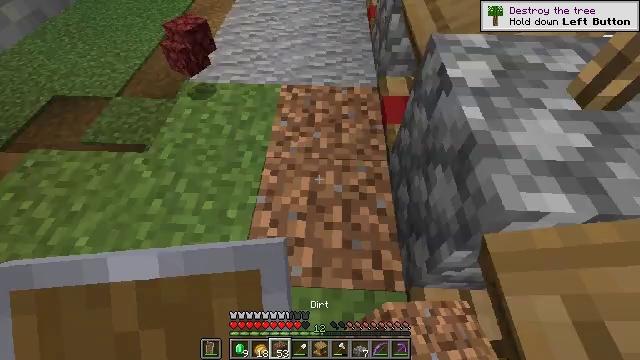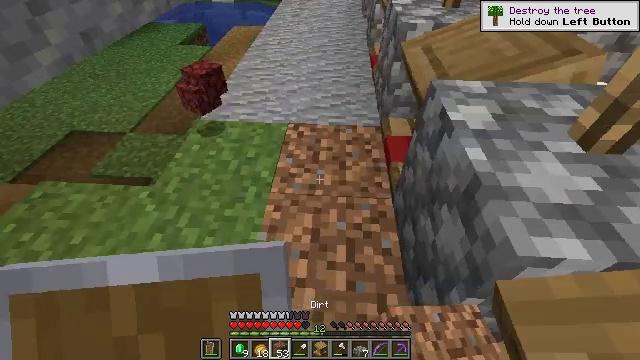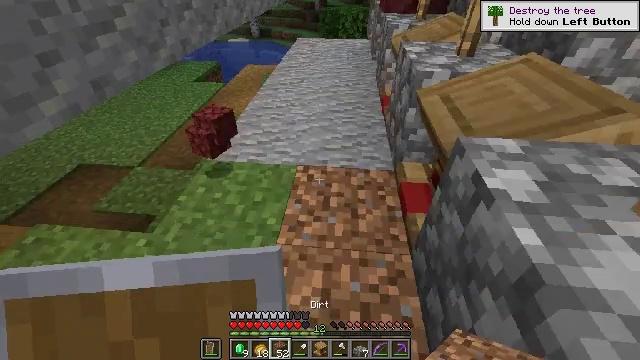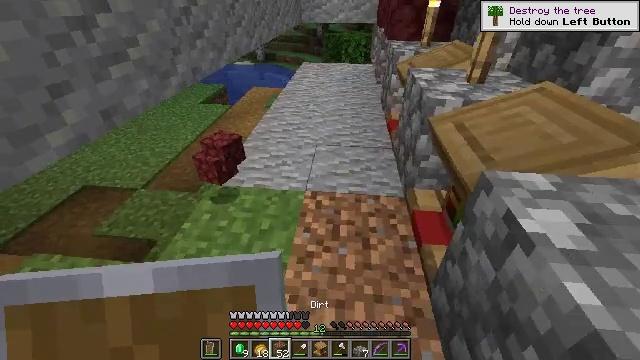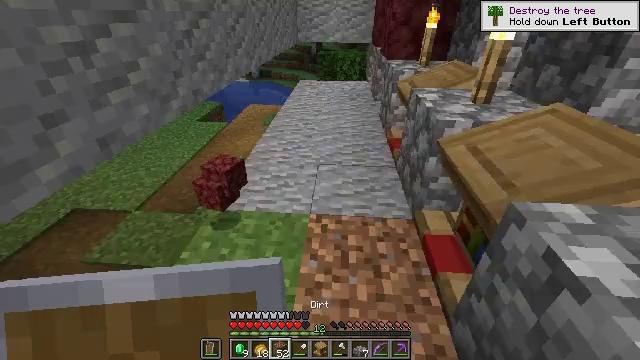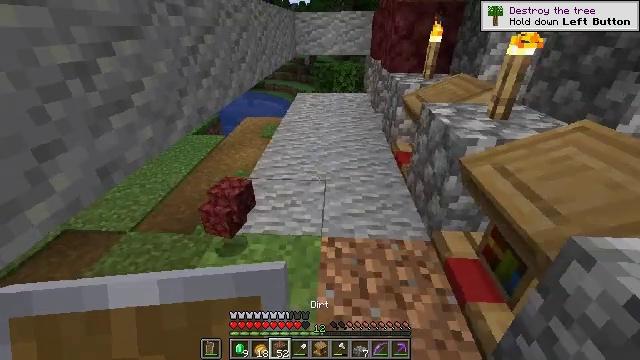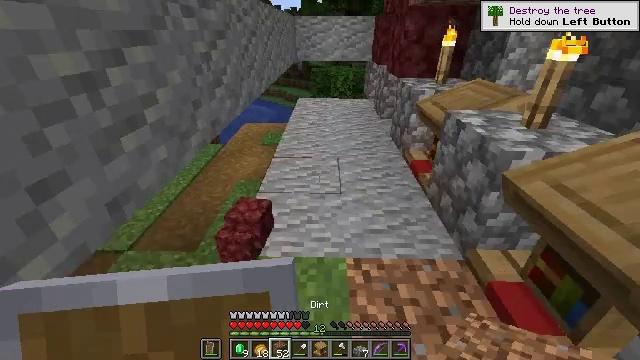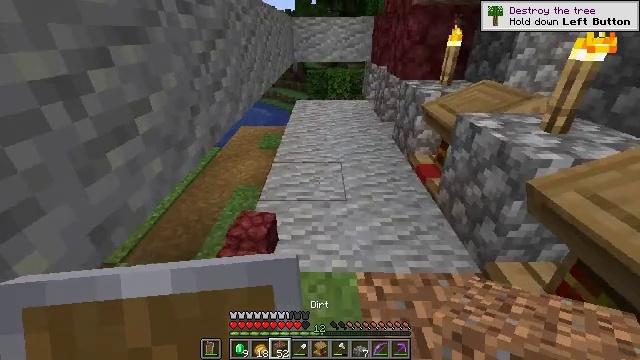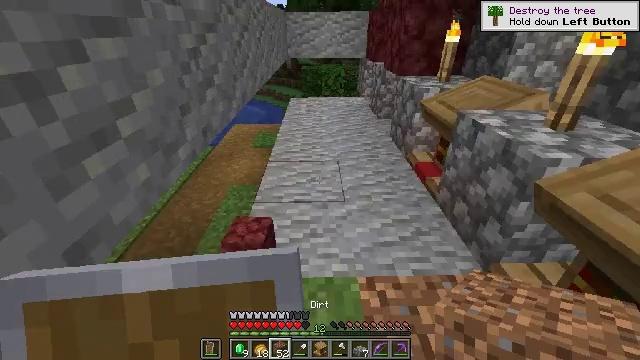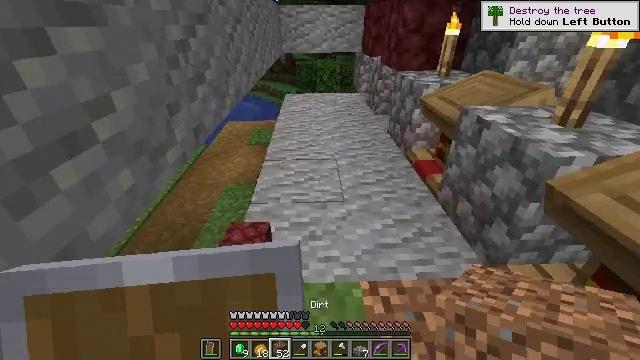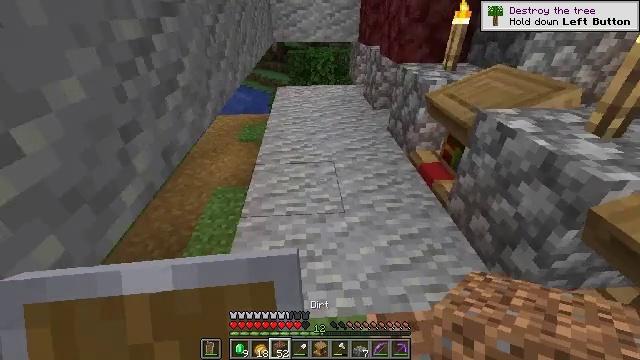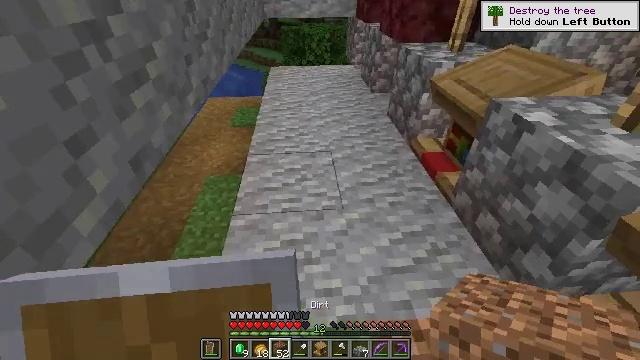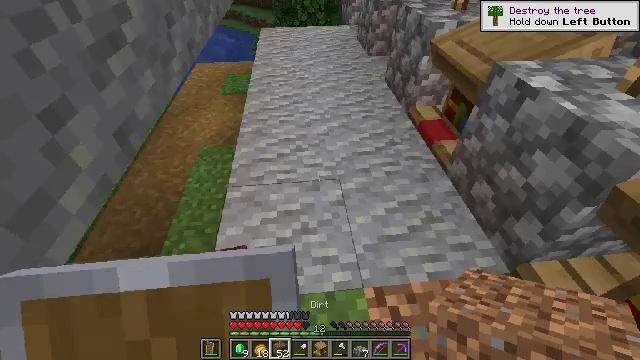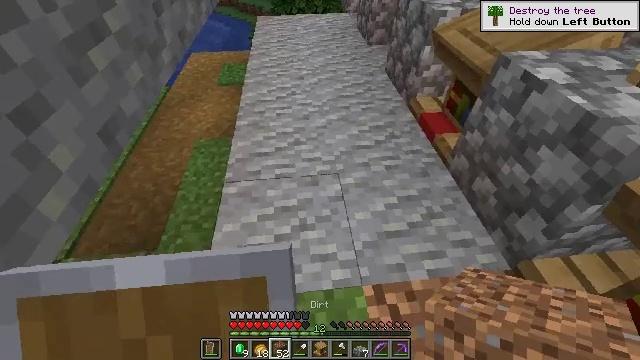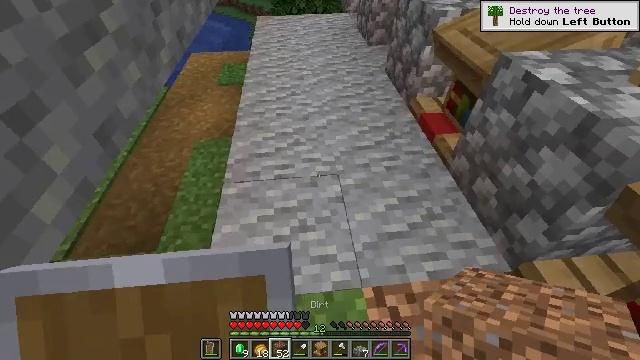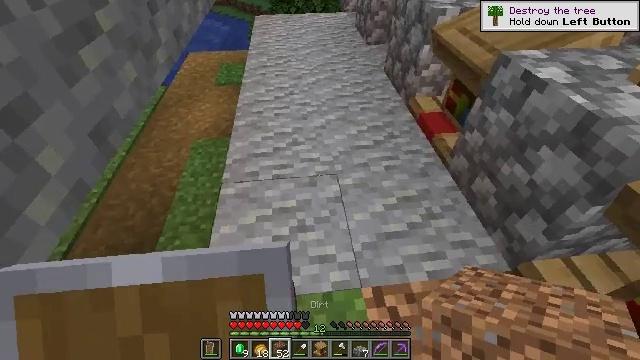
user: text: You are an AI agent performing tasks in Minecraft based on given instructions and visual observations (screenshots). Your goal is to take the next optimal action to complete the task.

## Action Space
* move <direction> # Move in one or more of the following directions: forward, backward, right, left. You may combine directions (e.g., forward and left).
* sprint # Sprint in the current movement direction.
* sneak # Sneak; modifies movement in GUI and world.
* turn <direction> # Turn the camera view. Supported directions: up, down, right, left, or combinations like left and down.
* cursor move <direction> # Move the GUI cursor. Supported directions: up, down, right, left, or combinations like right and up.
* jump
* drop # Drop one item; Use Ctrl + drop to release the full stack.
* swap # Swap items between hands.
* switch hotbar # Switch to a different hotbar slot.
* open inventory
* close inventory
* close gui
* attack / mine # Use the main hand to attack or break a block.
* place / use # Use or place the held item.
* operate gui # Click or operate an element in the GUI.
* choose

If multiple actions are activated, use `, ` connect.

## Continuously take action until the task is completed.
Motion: motion action
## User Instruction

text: Break the andesite slab to collect it.
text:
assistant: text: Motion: move forward, turn left and up
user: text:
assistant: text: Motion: move forward and move left, turn left and up
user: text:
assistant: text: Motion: move forward and move left, turn up
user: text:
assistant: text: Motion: move forward and move left, turn right and up
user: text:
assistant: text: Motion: move forward and move left, turn right and up
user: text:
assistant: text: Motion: move forward and move left, turn right
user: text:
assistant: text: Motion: move forward, turn right
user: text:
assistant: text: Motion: move forward, turn right
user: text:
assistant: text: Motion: move forward, turn right
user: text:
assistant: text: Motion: move forward, turn right and down
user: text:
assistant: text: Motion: turn right and down
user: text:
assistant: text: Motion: turn right and down
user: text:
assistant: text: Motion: turn down
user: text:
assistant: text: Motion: no_op
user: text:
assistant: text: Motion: no_op
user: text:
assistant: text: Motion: turn right and up
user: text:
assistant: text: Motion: turn right and up
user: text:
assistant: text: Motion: turn right and up
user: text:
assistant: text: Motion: turn right and up
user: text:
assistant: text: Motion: turn right and up
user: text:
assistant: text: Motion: turn right and up
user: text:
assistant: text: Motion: move forward and move left, turn up
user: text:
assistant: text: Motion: move forward and move left, turn up
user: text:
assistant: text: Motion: move forward and move left, turn up
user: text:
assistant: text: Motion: move forward and move left
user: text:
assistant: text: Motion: move forward and move left
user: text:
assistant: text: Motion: move forward and move left
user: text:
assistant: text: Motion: move forward and move left
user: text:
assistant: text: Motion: move forward and move left
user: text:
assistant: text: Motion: move forward and move left